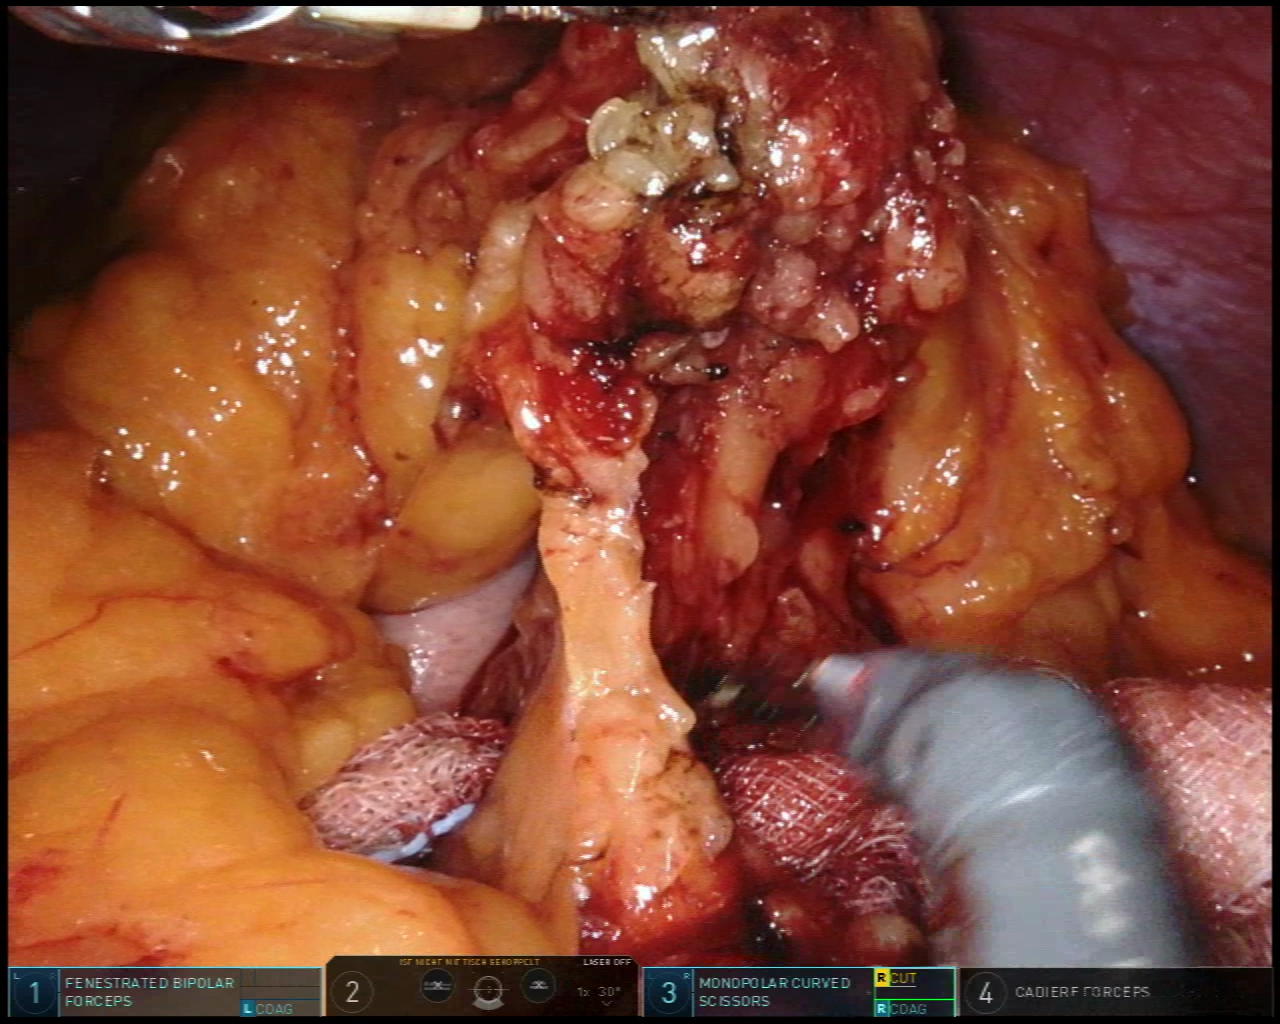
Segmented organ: stomach
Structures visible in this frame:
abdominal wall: yes
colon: no
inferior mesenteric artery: no
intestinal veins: no
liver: no
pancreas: no
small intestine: no
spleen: no
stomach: yes
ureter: no
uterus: no
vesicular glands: no